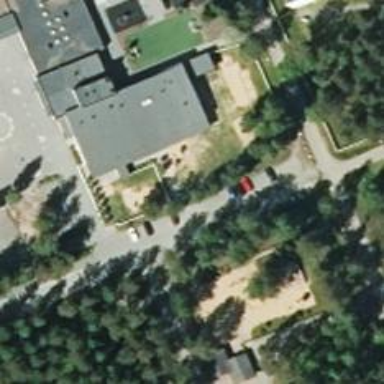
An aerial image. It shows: Kindergarten.